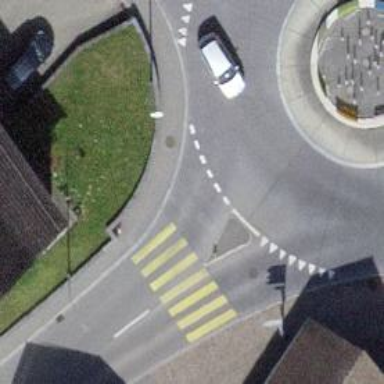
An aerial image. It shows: Road with "give way" sign.